Question: I wrote simple XAML file:
'''
<Window xmlns="http://schemas.microsoft.com/winfx/2006/xaml/presentation"
xmlns:x="http://schemas.microsoft.com/winfx/2006/xaml"
xmlns:mc="http://schemas.openxmlformats.org/markup-compatibility/2006"
xmlns:d="http://schemas.microsoft.com/expression/blend/2008"
mc:Ignorable="d"
d:DesignHeight="400" d:DesignWidth="250"
WindowStartupLocation="CenterScreen"
ResizeMode="NoResize" Title="Okoshko" Width="250" Height="400">
<Grid>
<!--Nastraivaem setku-->
<Grid.RowDefinitions>
<RowDefinition Height="*"/>
<RowDefinition Height="Auto"/>
<RowDefinition Height="Auto"/>
</Grid.RowDefinitions>
<!--Teper' po setke raskidyvaem kontroly-->
<GroupBox x:Name="listTitle" x:FieldModifier="public" Header="Spisok elementov:" Margin="5"
Padding="5">
<!--V ob'ekte ListBox ukazyvaem, chto istochnikom dannykh dlia elementov
spiska sleduet ispol'zovat' svoistvo DataContext roditel'skogo elementa-->
<ListBox x:Name="listbox" x:FieldModifier="public"
ItemsSource="{Binding}" SelectionMode="Multiple">
<!--Shablon otobrazheniia elementov spiska-->
<ListBox.ItemTemplate>
<DataTemplate>
<!--Ukazyvaem, chto kazhdyi element sleduet otobrazhat'
v vide teksta, kotoryi dolzhen schityvat'sia iz svoistva "Value"-->
<TextBlock Text="{Binding Path=Value}"/>
</DataTemplate>
</ListBox.ItemTemplate>
</ListBox>
</GroupBox>
<GroupBox Header="Primechanie:" Grid.Row="1" Margin="5" Padding="5">
<TextBlock x:Name="txtNotes" x:FieldModifier="public" TextWrapping="Wrap"/>
</GroupBox>
<StackPanel Orientation="Horizontal" Grid.Row="2"
HorizontalAlignment="Right">
<Button x:Name="btnAccept" x:FieldModifier="public" Margin="5"
Padding="5" IsDefault="True">Priniat'</Button>
<Button x:Name="btnExit" x:FieldModifier="public" Margin="5"
Padding="5" IsCancel="True">Vykhod</Button>
</StackPanel>
</Grid>
</Window>
'''
It is simple window:

I parse this in my code:
'''
using (io.FileStream fs = new io.FileStream(fileFullName, io.FileMode.Open)) {
depObj = XamlReader.Load(fs) as DependencyObject;
fs.Close();
}
'''
It works fine in .NET 4.0, but in .NET 3.5 SP1 I get exception:
> System.Windows.Markup.XamlParseException occurred
Message=The attribute 'FieldModifier' does not exist in XML namespace
'<URL>'. Line '17' Position
'38'.
Why does this happen?
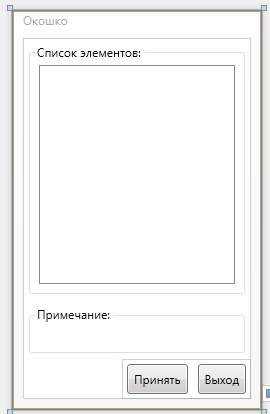
Answer: Well, it shouldn't work in .NET 4 either, but apparently the parser is being "nice" to you by ignoring your error of using 'x:FieldModifier'.
According to the <URL>, then you must also have an 'x:Class' directive.
> If a XAML production uses x:FieldModifier anywhere, the root element
of that XAML production must declare an x:Class Directive.
Using the x:FieldModifier makes no sense if you're not declaring a class/codebehind file and are loading the XAML dynamically.